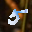
Label: 5